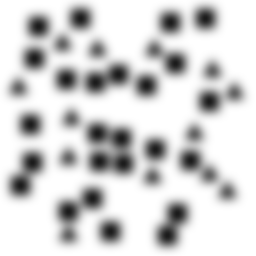
Squares: 25
Triangles: 13
Stars: 0
Total shapes: 38